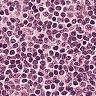
Metastatic tissue present: no